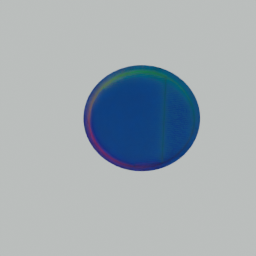
Label: decoration